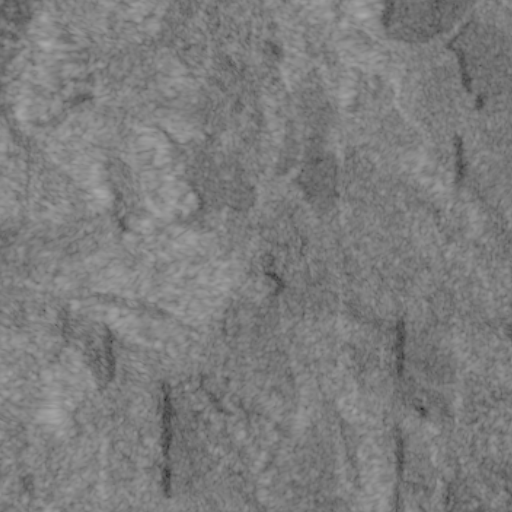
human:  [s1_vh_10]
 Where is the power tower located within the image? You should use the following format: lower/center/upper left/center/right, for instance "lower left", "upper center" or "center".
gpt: The power tower is located in the upper left of the image.
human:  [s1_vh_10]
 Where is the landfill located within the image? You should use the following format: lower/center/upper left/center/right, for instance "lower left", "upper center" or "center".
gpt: There is no landfill in the image.

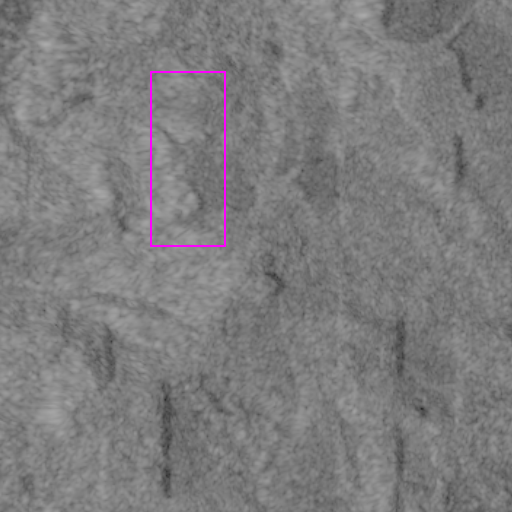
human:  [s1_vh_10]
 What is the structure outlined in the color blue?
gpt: There is no blue outline.
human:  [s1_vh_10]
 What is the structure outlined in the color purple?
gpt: There is no structure outlined in purple.